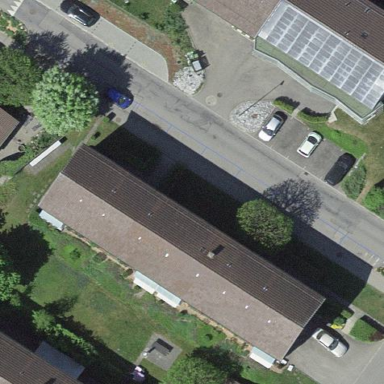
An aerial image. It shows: Street side parking area.